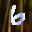
Label: 6